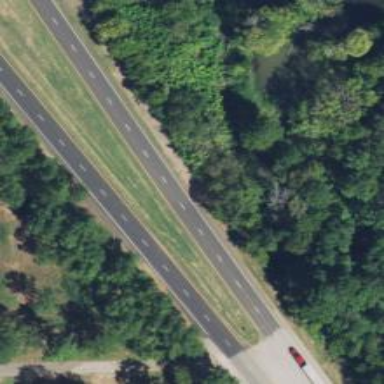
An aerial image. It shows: Trunk highway with expressway features.